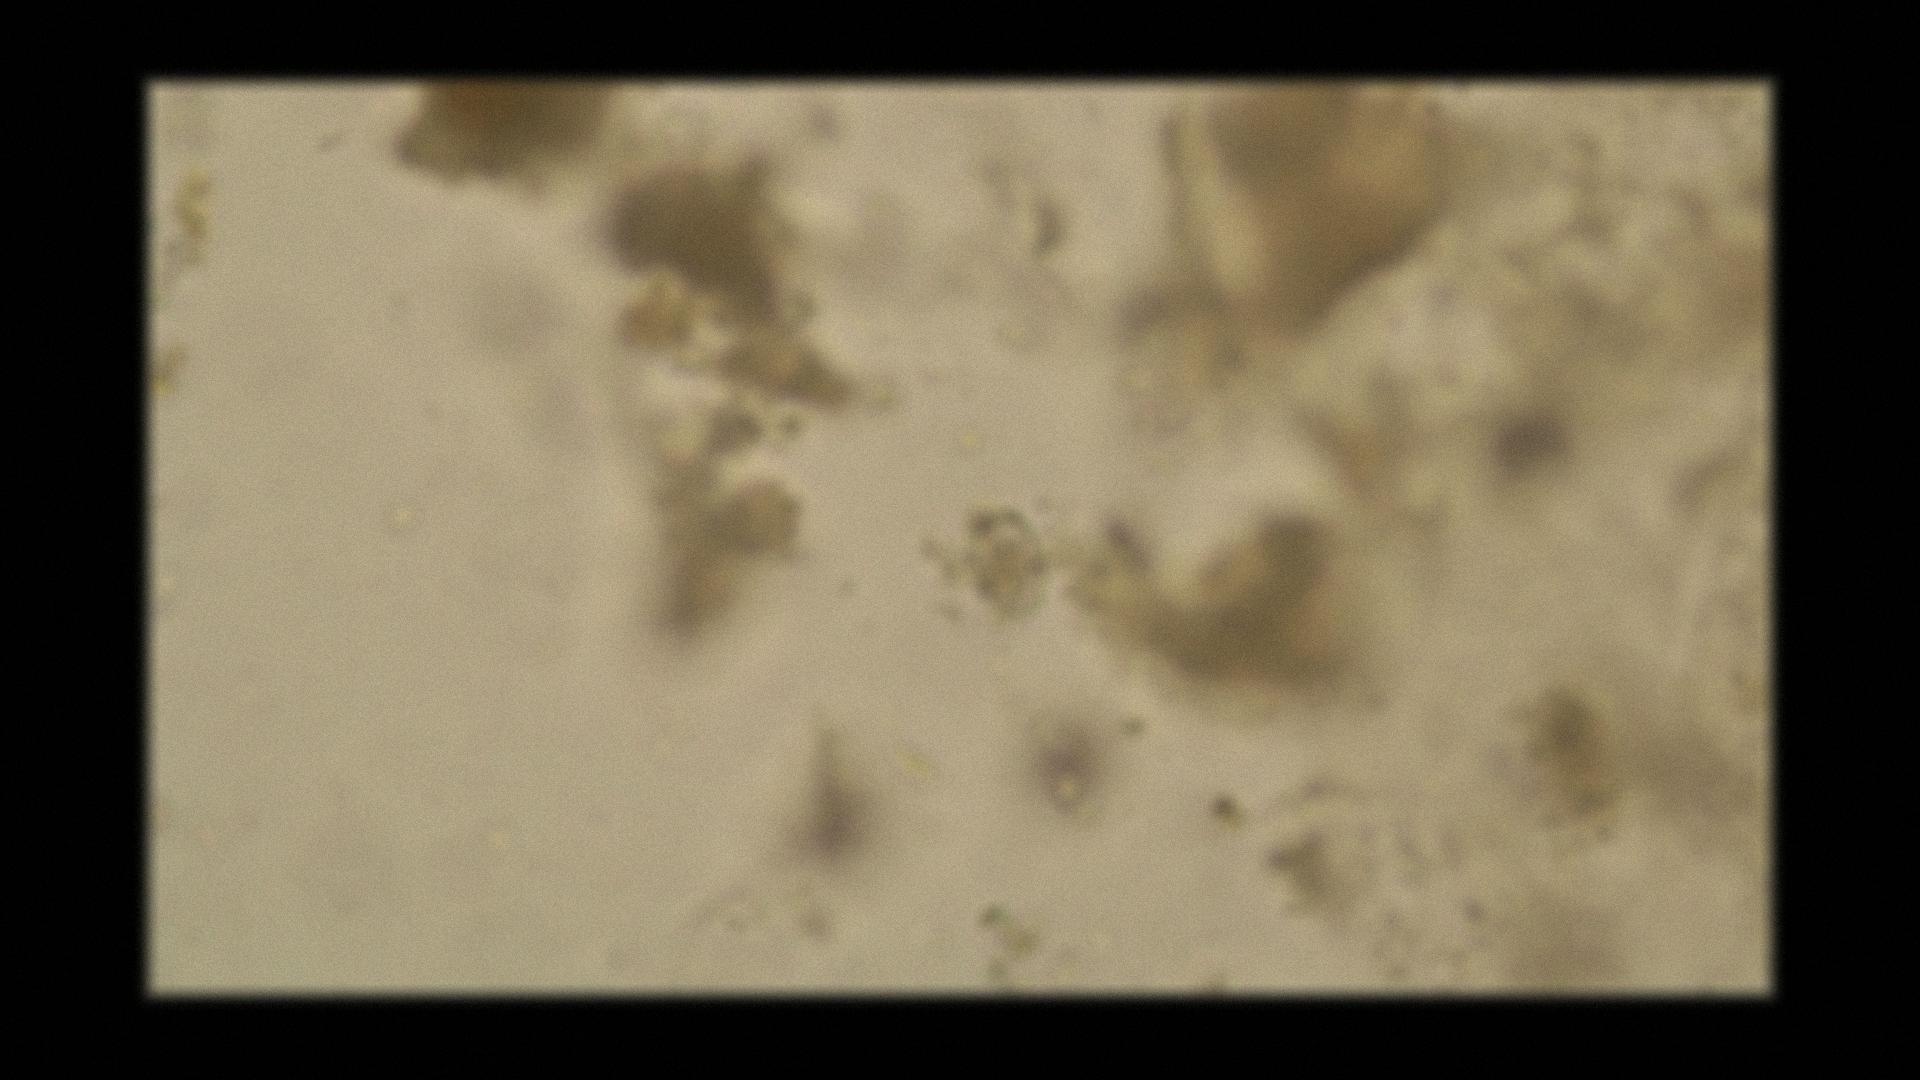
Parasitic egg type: Capillaria philippinensis